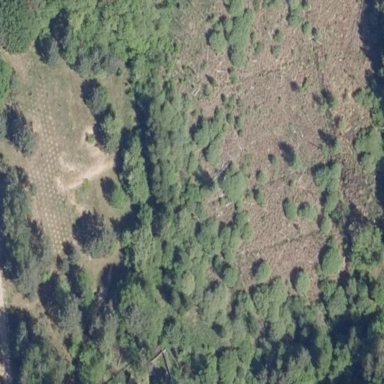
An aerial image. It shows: Patch of scrub vegetation.